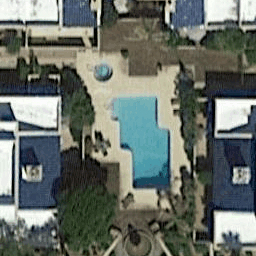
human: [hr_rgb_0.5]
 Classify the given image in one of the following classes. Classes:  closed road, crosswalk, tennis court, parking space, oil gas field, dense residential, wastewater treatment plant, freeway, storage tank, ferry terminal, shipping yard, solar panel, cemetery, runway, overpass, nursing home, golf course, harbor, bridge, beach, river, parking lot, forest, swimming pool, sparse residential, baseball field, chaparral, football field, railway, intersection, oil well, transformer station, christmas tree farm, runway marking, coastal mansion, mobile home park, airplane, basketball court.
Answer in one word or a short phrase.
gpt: swimming pool